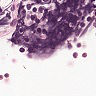
Metastatic tissue present: no